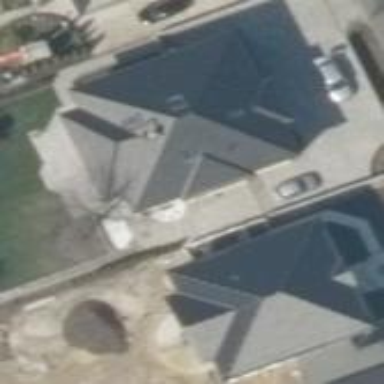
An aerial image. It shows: Simple house.